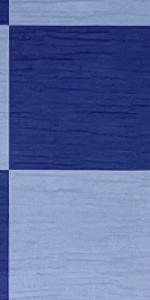
Label: Empty